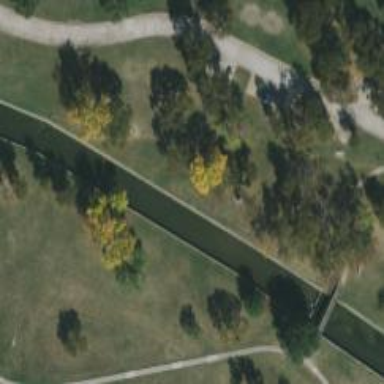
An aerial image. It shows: Disc golf hole.